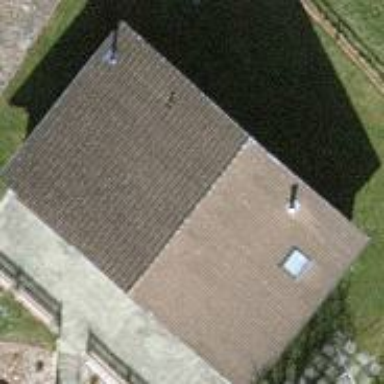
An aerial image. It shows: Simple and straightforward house.